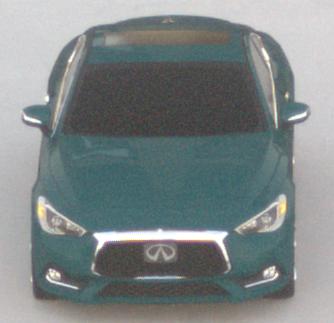
Make: Infiniti
Model: Q60 2.0t
Detailed model: Q60 (V37)
Model produced from: 2016/10
Model produced until: 2018/08
Doors: 2
Color: blue
Road condition: dry road
Daytime: sunrise or sunset
Contrast: low contrast